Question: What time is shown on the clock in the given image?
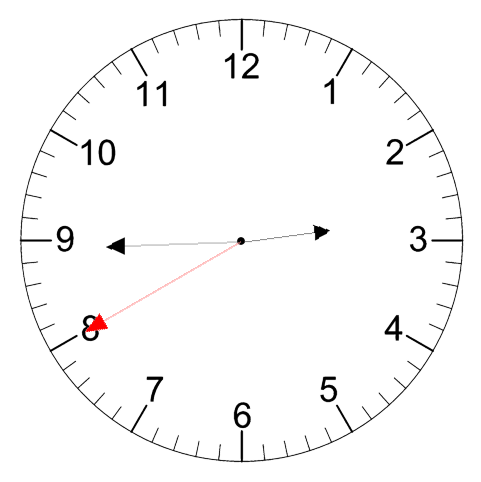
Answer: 02:44:40